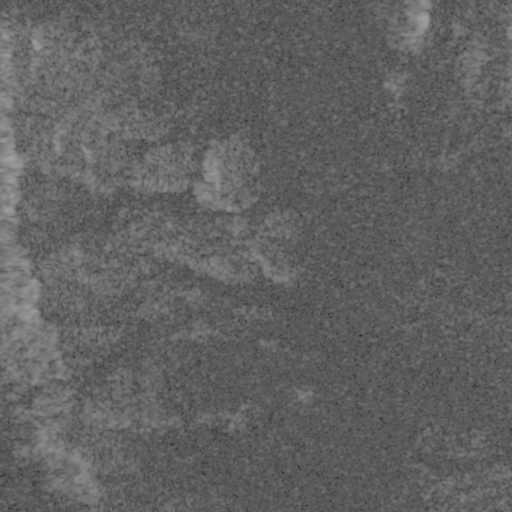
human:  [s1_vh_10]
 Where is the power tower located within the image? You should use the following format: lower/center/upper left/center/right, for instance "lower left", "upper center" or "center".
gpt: The power tower is located in the upper right of the image.
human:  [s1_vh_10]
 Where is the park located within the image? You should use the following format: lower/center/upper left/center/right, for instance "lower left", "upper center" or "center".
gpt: There is no park in the image.

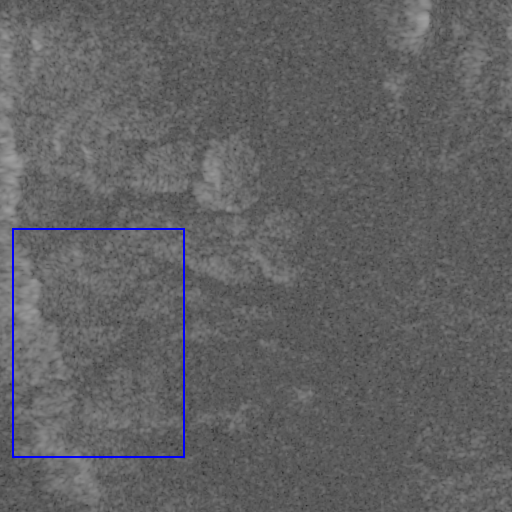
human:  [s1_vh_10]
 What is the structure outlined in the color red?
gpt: There is no red outline.
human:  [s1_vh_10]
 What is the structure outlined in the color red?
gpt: There is no structure outlined in red.